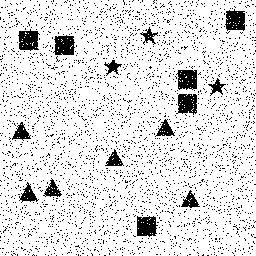
Squares: 6
Triangles: 6
Stars: 3
Total shapes: 15